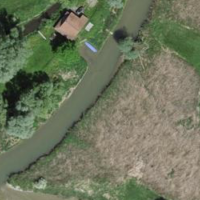
EUNIS habitat code: 25
Species observed at this site:
Corvus corone
Alcedo atthis
Bucephala clangula
Aegithalos caudatus
Sylvia atricapilla
Larus cachinnans
Poecile palustris
Larus michahellis
Cygnus olor
Ardea alba
Erithacus rubecula
Cuculus canorus
Tringa glareola
Tringa totanus
Phoenicurus ochruros
Certhia familiaris
Corvus corax
Tringa nebularia
Anas acuta
Tringa ochropus
Himantopus himantopus
Cyanistes caeruleus
Sturnus vulgaris
Chloris chloris
Pyrrhula pyrrhula
Larus canus
Troglodytes troglodytes
Corvus frugilegus
Passer domesticus
Mareca penelope
Passer montanus
Turdus merula
Circus aeruginosus
Tachymarptis melba
Spatula clypeata
Mareca strepera
Mareca sibilatrix
Hirundo rustica
Mergus merganser
Milvus milvus
Milvus migrans
Turdus pilaris
Regulus regulus
Calidris pugnax
Phylloscopus trochilus
Motacilla alba
Delichon urbicum
Tachybaptus ruficollis
Certhia brachydactyla
Podiceps cristatus
Actitis hypoleucos
Oenanthe oenanthe
Turdus philomelos
Anas crecca
Fulica atra
Falco subbuteo
Emberiza citrinella
Anthus spinoletta
Dendrocopos major
Turdus viscivorus
Buteo buteo
Anthus pratensis
Gallinago gallinago
Turdus iliacus
Chroicocephalus ridibundus
Muscicapa striata
Phylloscopus collybita
Gallinula chloropus
Alauda arvensis
Dendrocoptes medius
Pica pica
Sitta europaea
Garrulus glandarius
Columba livia
Saxicola rubicola
Falco tinnunculus
Picus viridis
Acrocephalus scirpaceus
Motacilla cinerea
Anas platyrhynchos
Lanius excubitor
Pluvialis apricaria
Aythya ferina
Streptopelia decaocto
Alopochen aegyptiaca
Picus canus
Aythya fuligula
Fringilla coelebs
Carduelis carduelis
Columba palumbus
Phalacrocorax carbo
Dryobates minor
Fringilla montifringilla
Parus major
Columba oenas
Anser anser
Ciconia ciconia
Falco columbarius
Ichthyaetus melanocephalus
Accipiter nisus